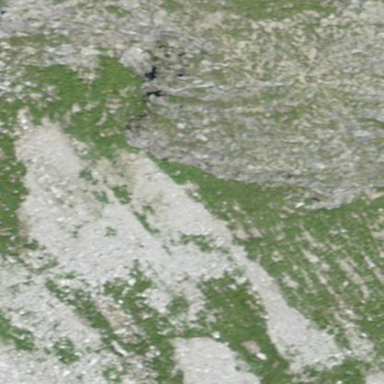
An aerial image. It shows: Natural scree.